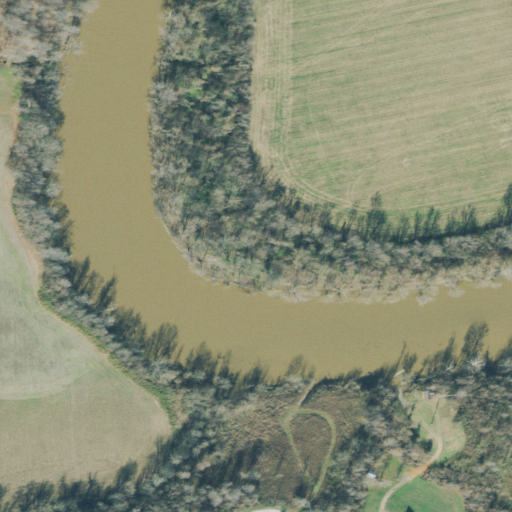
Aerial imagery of bar in Tennessee named Blue Rock Shoals containing cultivated crops, open water, deciduous forest, pasture, mixed forest, grassland, herbaceous wetlands, shrub, and open development